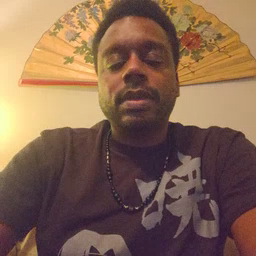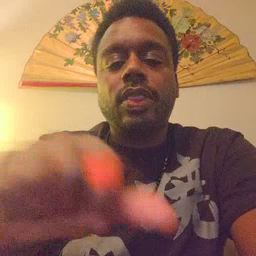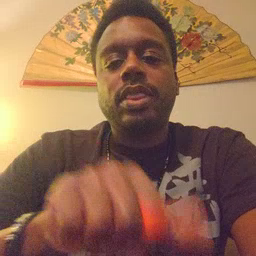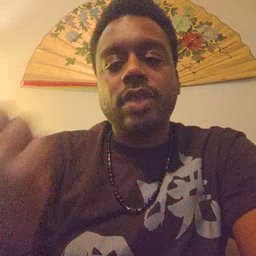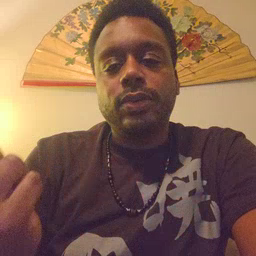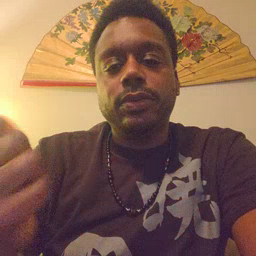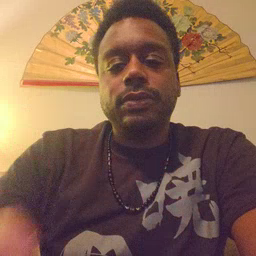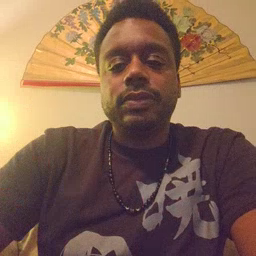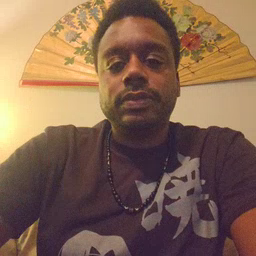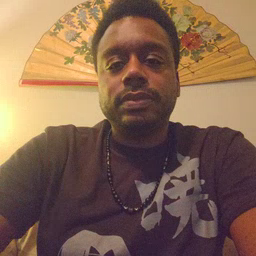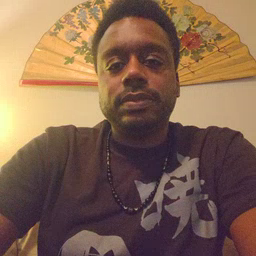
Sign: another